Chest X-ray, PA view. Patient: 53 years old, sex F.
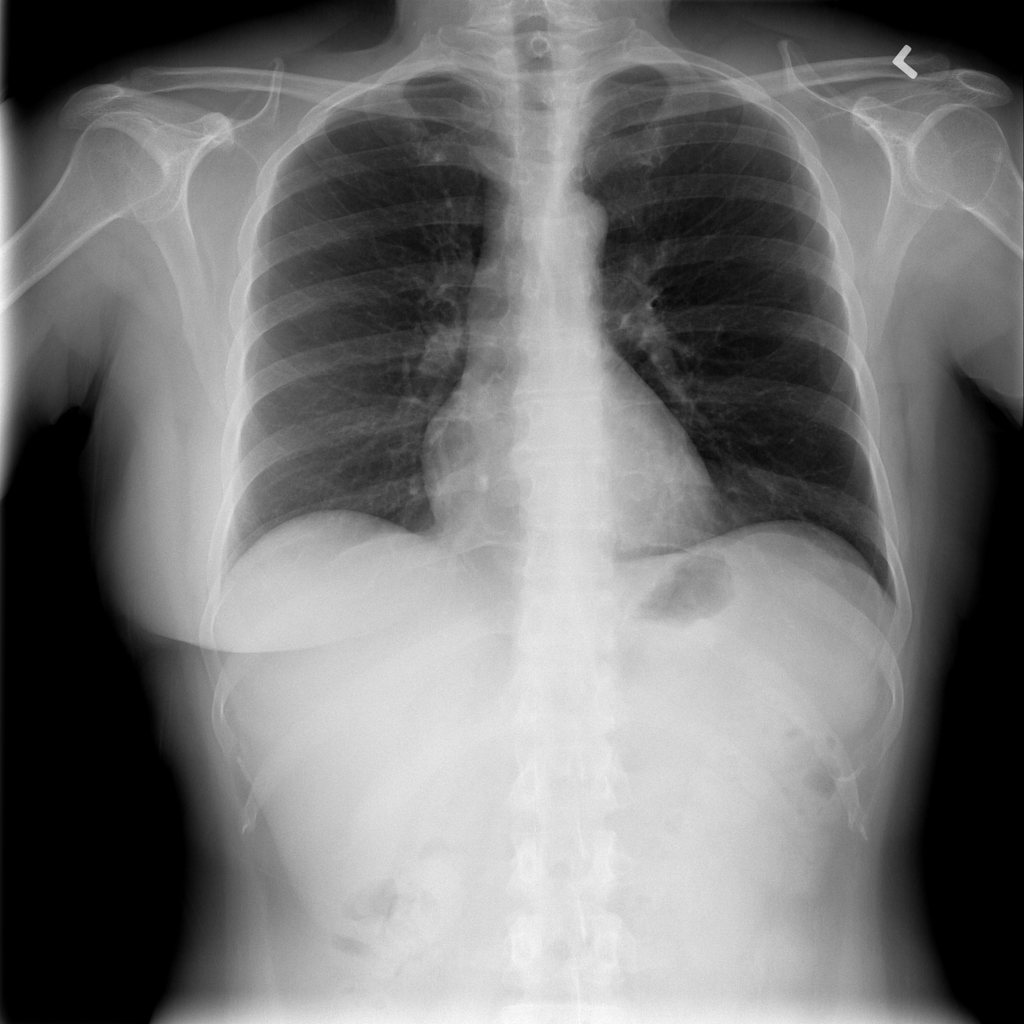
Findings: No Finding